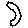
Label: moon